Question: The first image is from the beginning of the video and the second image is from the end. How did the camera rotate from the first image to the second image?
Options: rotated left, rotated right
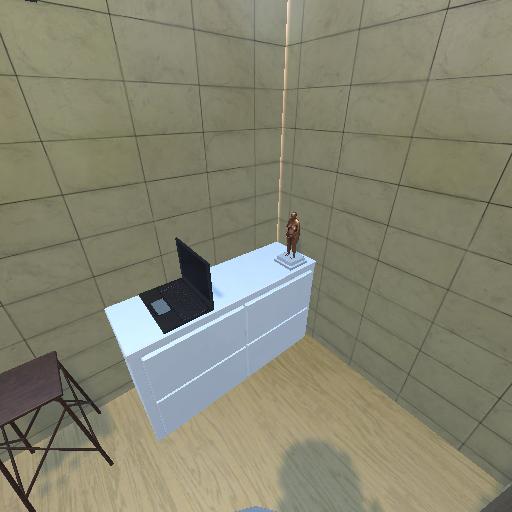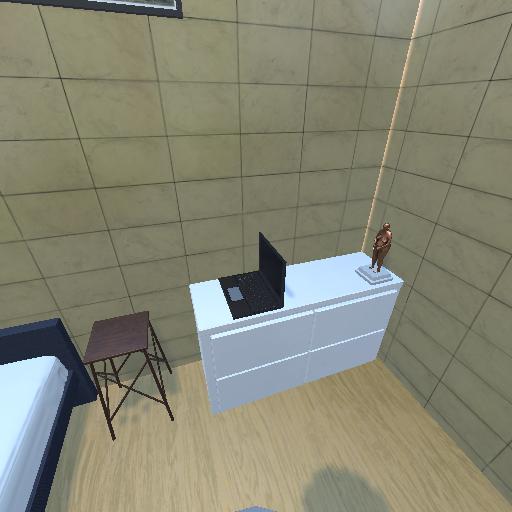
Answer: rotated left